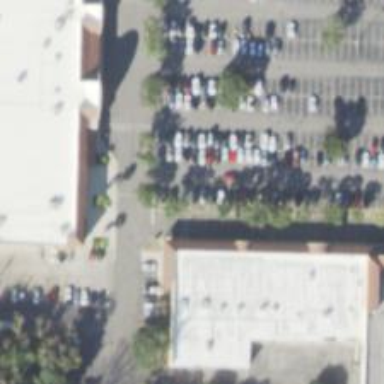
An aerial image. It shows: Parking space is available.